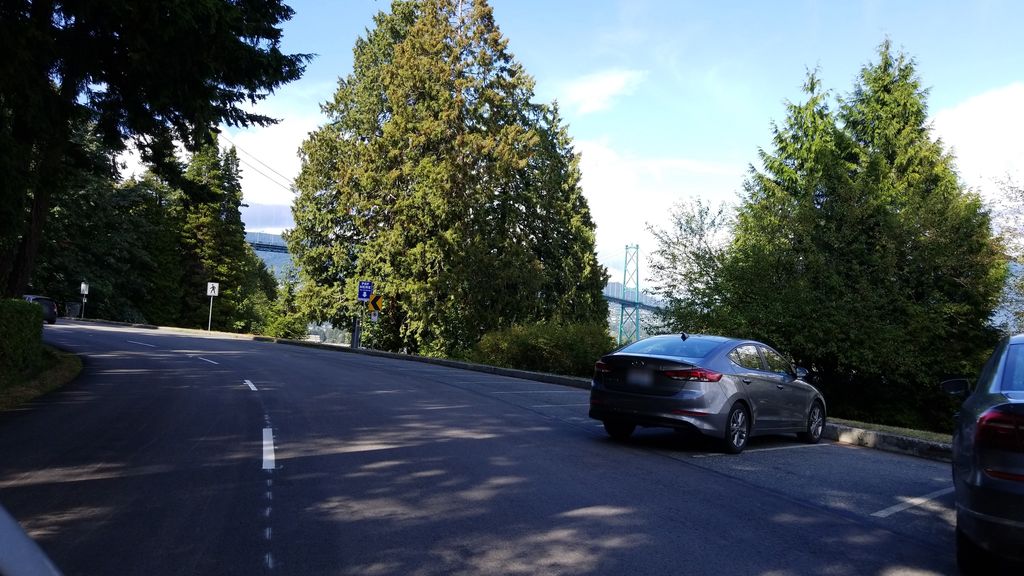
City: vancouver